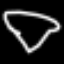
Label: diamond